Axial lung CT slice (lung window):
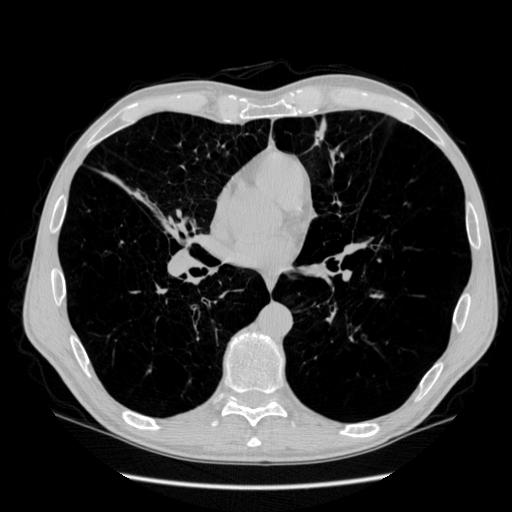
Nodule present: no